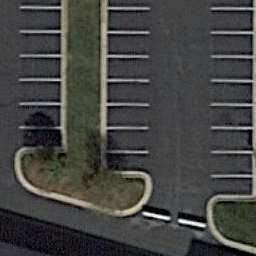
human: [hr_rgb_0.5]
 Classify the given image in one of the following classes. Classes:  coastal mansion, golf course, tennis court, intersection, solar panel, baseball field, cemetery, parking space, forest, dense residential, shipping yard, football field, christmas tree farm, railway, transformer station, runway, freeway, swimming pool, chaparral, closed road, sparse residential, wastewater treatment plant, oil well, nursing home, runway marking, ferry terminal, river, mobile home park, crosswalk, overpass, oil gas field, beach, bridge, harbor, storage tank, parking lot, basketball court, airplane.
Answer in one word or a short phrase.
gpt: parking space